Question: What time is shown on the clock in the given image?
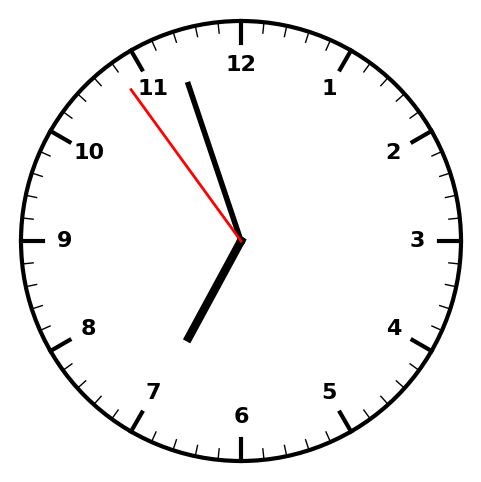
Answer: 06:56:54